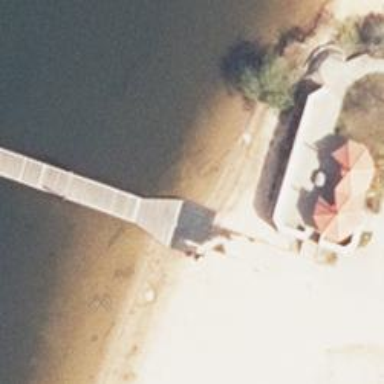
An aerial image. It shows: Pier located along footway.